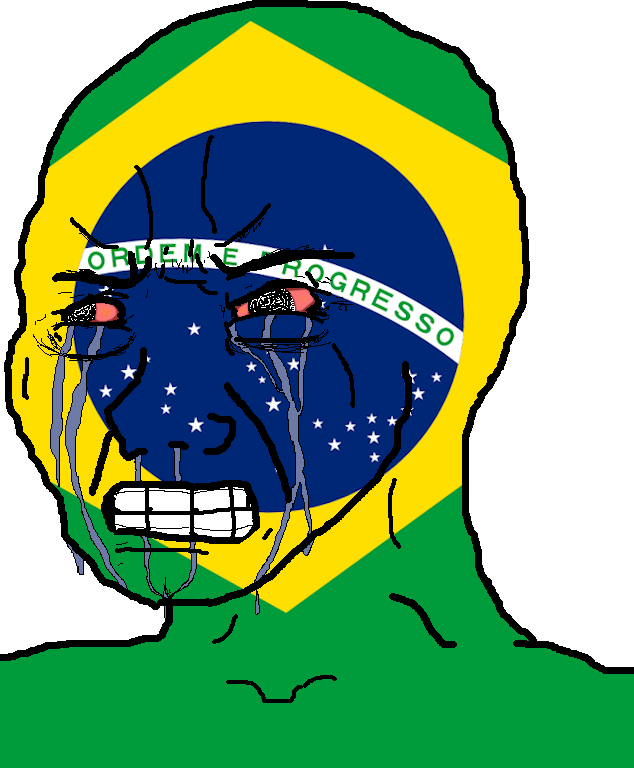
Label: 5_Crying_Wojak